Interaction volume radius: 5 \u00c5
Interaction volume height: 40 \u00c5
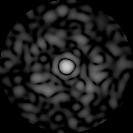
Disorder parameter: 0.876